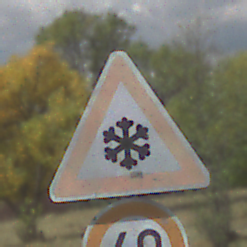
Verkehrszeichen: SchneeOderEisglaette
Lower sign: Geschwindigkeit60
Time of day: Midday
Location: Outdoor (Nature)
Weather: PartlyCloudy
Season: Autumn
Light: Natural